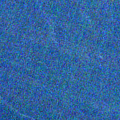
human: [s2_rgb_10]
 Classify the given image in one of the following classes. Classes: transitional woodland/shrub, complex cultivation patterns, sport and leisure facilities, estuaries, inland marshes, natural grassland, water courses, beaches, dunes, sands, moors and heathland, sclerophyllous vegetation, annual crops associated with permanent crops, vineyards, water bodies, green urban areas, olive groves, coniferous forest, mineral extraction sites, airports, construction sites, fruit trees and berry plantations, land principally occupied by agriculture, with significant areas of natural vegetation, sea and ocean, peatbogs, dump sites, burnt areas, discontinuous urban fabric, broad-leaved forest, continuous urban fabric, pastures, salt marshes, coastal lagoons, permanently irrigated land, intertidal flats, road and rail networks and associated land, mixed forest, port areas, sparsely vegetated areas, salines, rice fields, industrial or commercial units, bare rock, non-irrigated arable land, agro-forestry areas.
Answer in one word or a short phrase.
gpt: water bodies